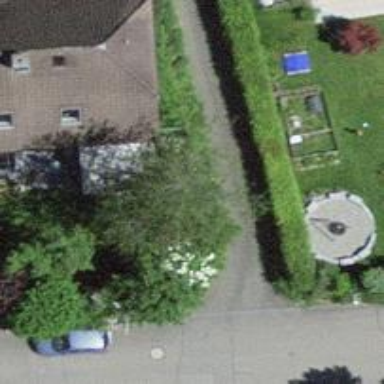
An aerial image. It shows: Driveway leading to service road.